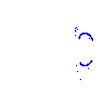
Particle: kaon